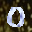
Label: 0